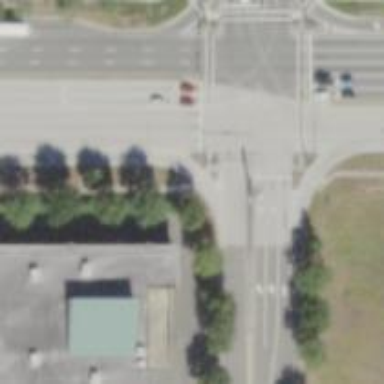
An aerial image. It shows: Uncontrolled crossing on the road.